Interaction volume radius: 5 \u00c5
Interaction volume height: 10 \u00c5
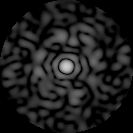
Disorder parameter: 0.8809